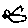
Label: bird